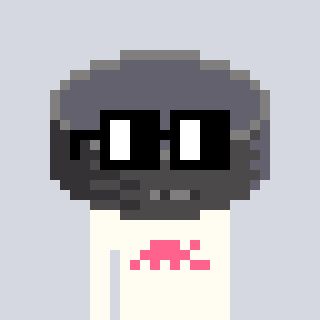
a pixel art character with square black glasses, a hockey puck-shaped head and a grayscale-colored body on a cool background